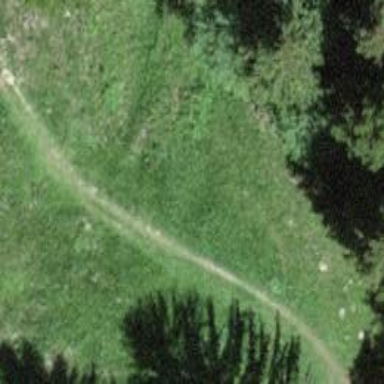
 groomed for outdoor enthusiasts to explore nature."